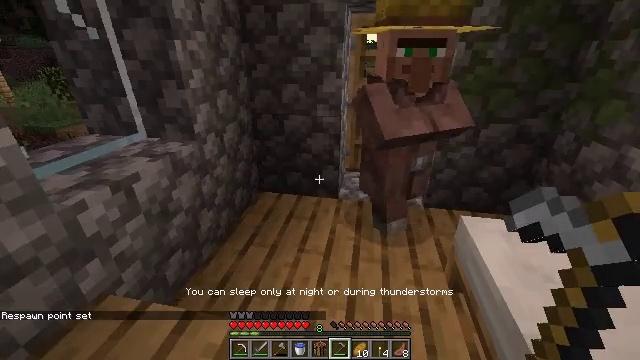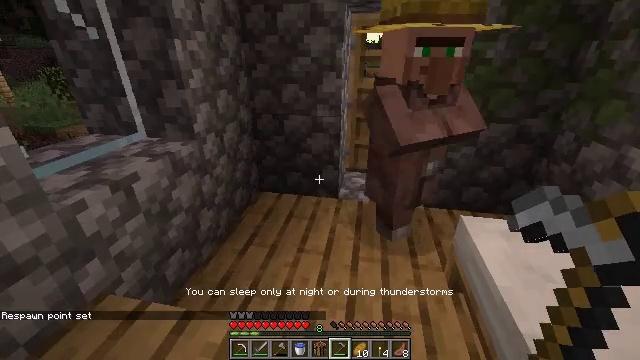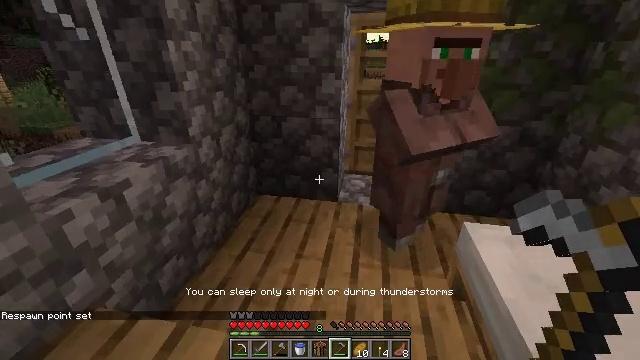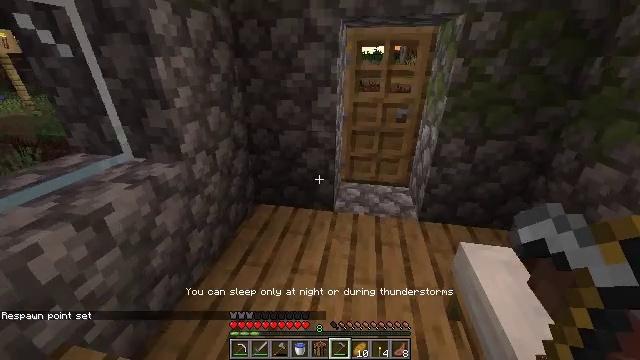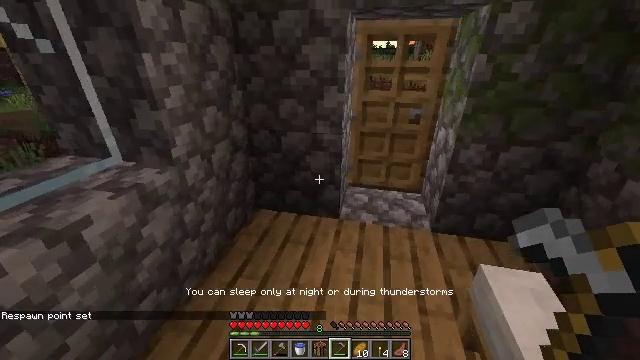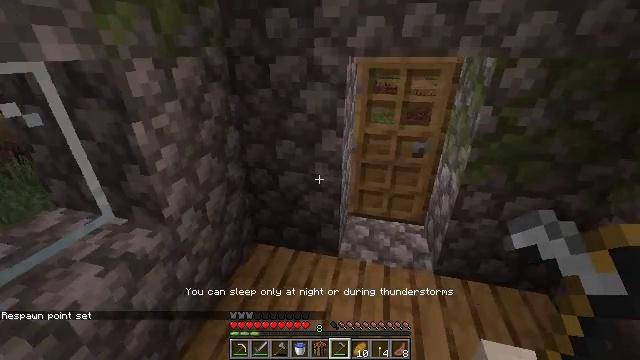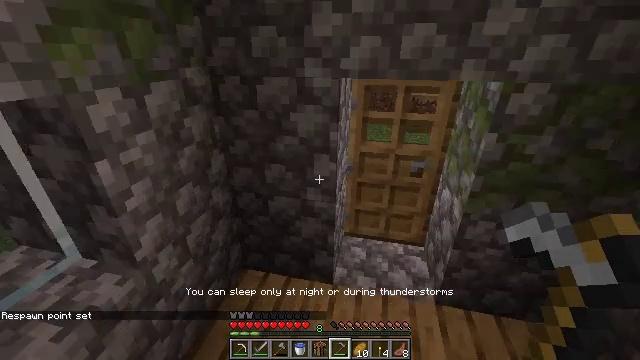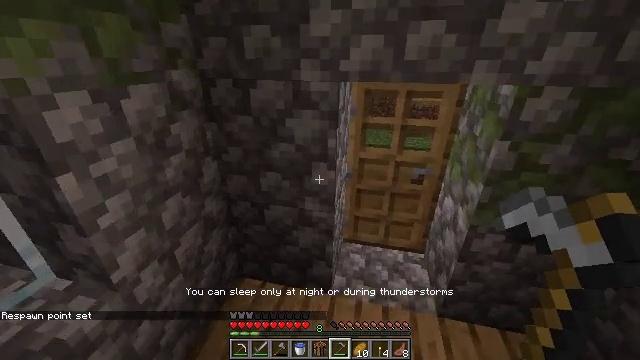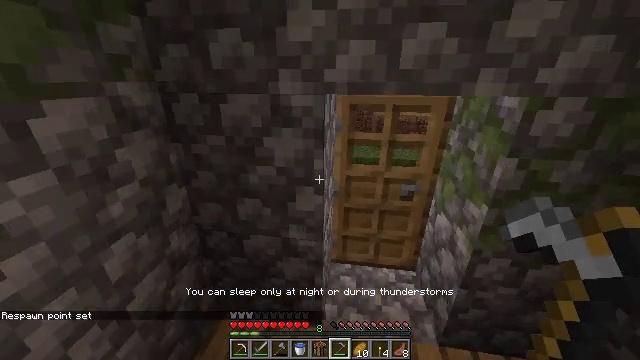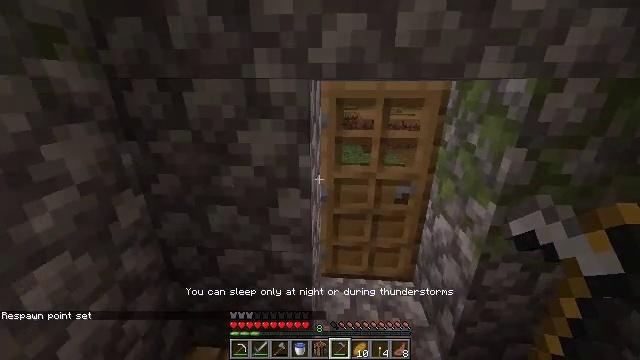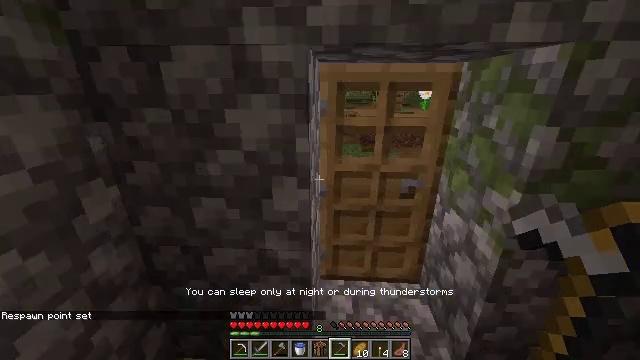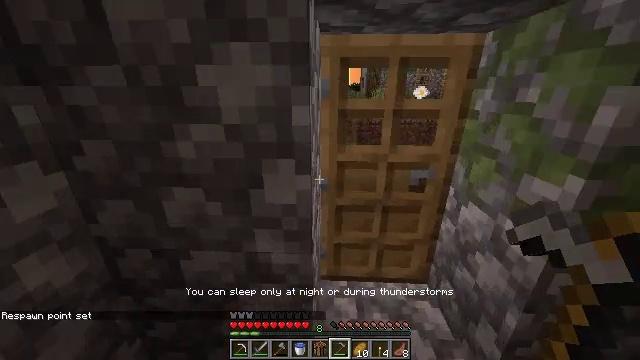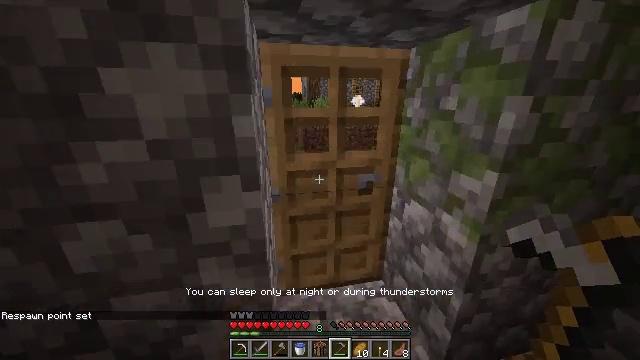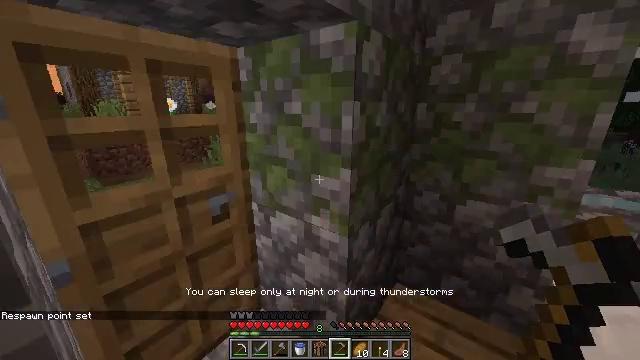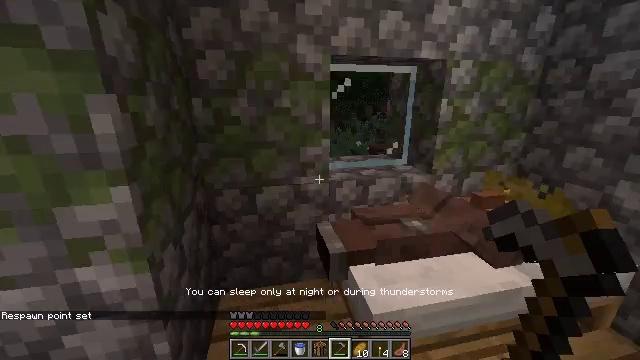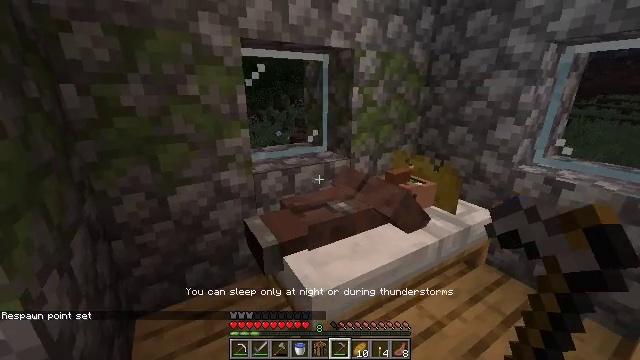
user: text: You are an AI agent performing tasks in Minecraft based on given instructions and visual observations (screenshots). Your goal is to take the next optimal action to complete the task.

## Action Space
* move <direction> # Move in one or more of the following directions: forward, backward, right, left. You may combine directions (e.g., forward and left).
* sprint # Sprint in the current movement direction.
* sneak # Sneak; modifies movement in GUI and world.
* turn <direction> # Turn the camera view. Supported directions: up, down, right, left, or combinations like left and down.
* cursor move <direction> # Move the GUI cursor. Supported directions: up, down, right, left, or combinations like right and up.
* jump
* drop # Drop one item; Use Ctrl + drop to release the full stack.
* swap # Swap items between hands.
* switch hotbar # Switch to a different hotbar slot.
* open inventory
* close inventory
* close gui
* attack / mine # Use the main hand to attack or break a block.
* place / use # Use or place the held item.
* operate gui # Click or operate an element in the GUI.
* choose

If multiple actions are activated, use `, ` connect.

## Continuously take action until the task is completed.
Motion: motion action
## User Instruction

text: Create wheat through crafting.
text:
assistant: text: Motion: no_op
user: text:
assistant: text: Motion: move forward, sprint
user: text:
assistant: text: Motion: move forward, sprint
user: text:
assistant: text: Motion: move forward, sprint, turn left
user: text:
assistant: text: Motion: move forward, sprint
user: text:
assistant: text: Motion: move forward, sprint
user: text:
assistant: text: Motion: move forward, sprint
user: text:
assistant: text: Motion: move forward, sprint, turn right and up
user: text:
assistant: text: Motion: move forward, sprint, turn right and up
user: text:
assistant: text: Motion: move forward, sprint
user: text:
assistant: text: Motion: no_op
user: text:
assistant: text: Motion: turn right and up
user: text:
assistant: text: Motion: turn right and up
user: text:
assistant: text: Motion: turn right
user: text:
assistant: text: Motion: turn right and down
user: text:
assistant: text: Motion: no_op
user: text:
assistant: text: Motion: no_op
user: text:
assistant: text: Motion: no_op
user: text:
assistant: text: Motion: no_op
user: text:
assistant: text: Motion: no_op
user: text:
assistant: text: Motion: no_op
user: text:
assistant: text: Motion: turn right and down
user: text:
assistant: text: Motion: turn right and down
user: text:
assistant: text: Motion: turn left and down
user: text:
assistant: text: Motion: use / place
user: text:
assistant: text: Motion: use / place
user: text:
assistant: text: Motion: use / place
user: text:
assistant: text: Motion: no_op
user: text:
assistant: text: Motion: no_op
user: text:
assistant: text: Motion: no_op